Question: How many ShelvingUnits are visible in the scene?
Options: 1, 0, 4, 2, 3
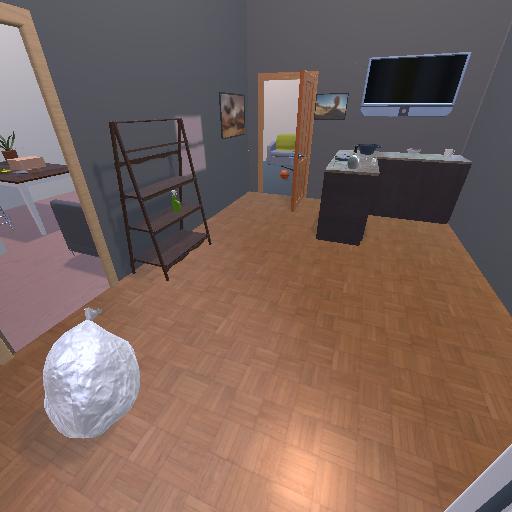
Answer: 1